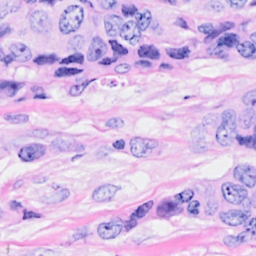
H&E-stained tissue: Breast